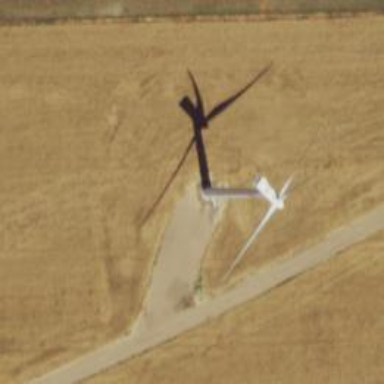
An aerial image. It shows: Wind turbine generator that utilizes wind as its source for generating electricity. It is of the horizontal axis type.